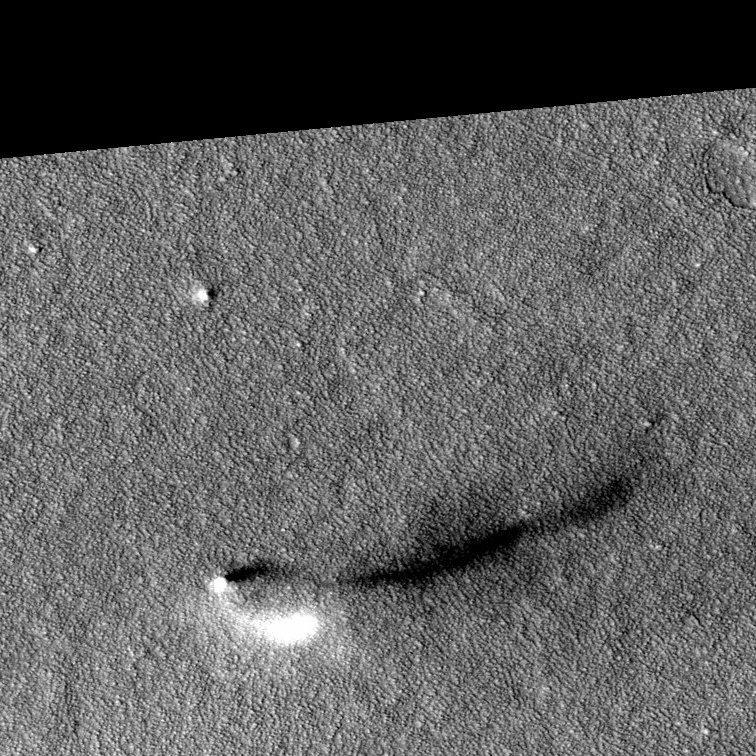
Label: dustdevil